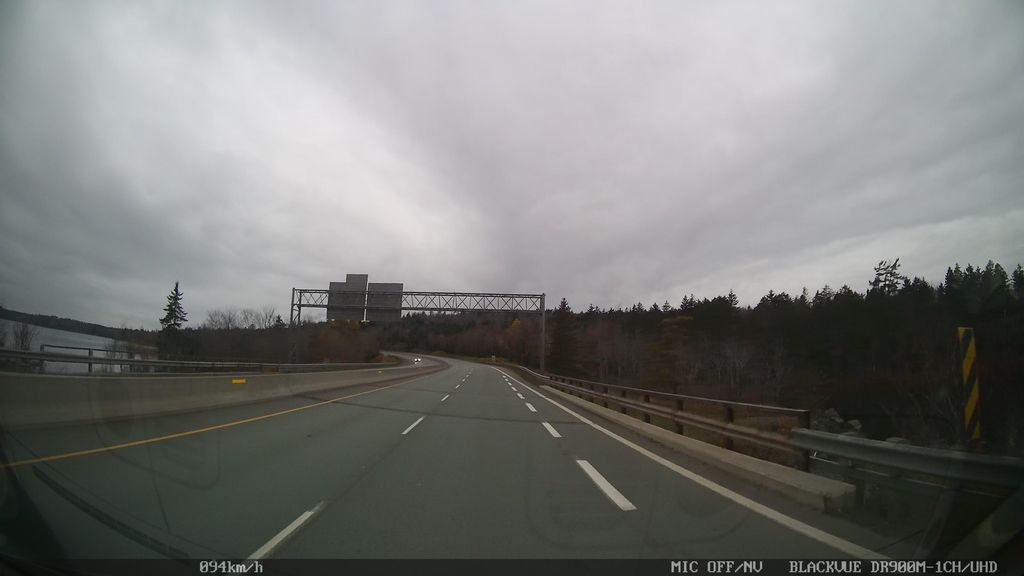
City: halifax